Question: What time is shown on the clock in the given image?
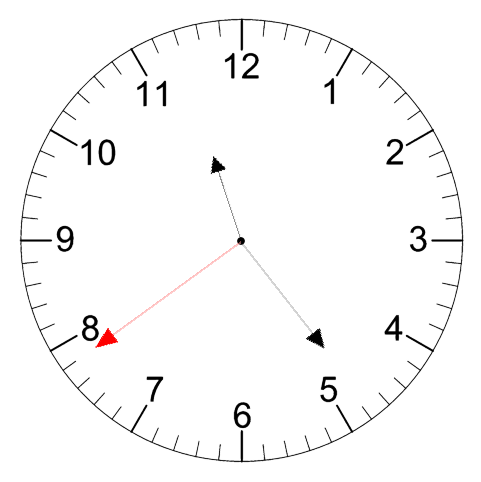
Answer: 11:23:39